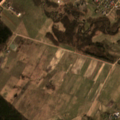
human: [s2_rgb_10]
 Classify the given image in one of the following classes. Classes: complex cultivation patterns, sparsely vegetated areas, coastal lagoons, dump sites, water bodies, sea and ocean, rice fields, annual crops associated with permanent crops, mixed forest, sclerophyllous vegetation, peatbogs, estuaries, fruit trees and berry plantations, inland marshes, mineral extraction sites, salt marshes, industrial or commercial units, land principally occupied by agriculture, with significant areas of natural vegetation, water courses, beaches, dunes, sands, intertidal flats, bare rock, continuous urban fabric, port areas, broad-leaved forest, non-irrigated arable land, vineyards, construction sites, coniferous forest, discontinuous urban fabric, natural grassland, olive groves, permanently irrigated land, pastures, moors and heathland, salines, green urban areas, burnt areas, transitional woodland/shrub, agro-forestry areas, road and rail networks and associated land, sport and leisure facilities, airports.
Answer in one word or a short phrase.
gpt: discontinuous urban fabric, complex cultivation patterns, land principally occupied by agriculture, with significant areas of natural vegetation, coniferous forest, mixed forest